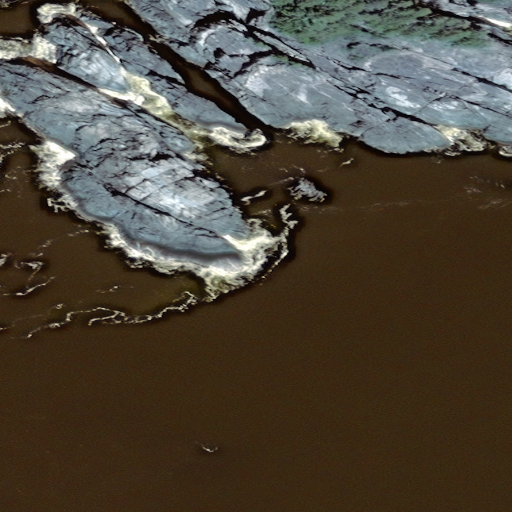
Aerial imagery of cape in Alaska named Redfish Point containing only unknown